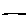
Label: line